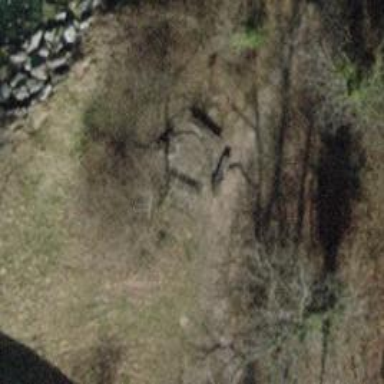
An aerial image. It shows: Brown bench.